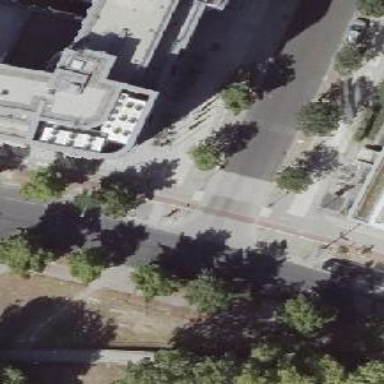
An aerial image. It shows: Secondary road with asphalt surface. There is separate track for cyclists on the right and sidewalks on both sides. Parking is available on the right side of the street.